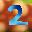
Label: 2